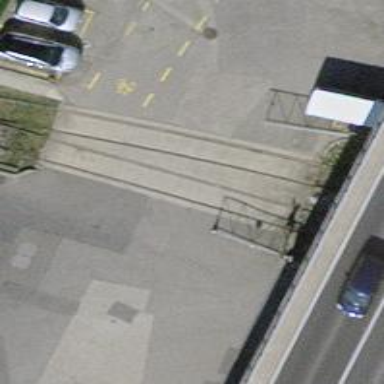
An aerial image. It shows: Railway crossing.